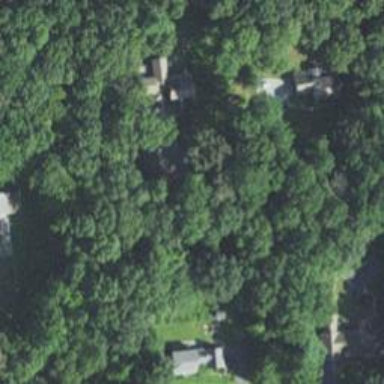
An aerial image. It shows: Residential driveway.